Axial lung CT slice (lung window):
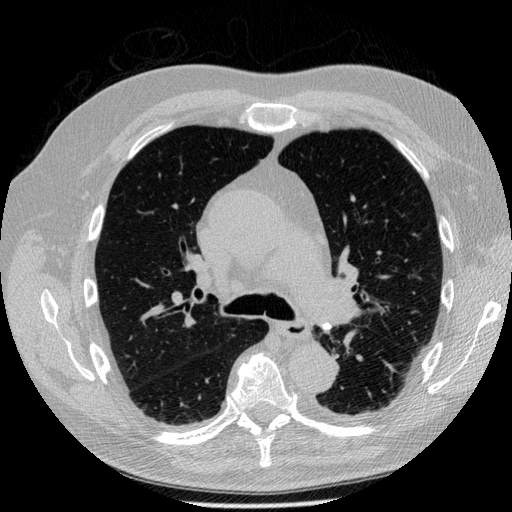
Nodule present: no